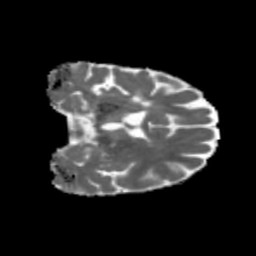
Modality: MD
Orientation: coronal
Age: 50
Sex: female
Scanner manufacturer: siemens
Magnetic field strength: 3 T
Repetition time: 5.47 s
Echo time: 0.0854 s